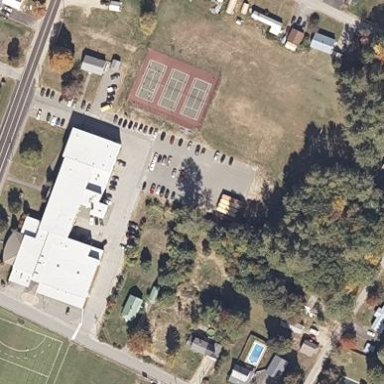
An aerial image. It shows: School.